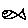
Label: fish